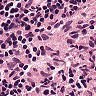
Metastatic tissue present: no